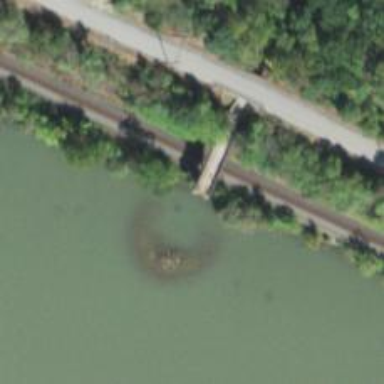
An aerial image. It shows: Aqueduct bridge.